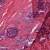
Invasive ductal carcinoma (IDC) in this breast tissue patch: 1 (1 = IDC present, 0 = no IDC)